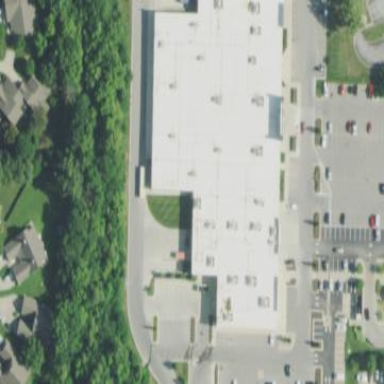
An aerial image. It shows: Commercial building.